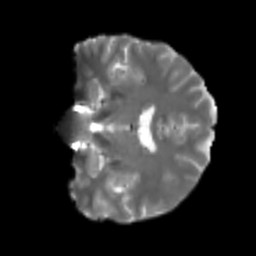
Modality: T2w
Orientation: coronal
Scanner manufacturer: siemens
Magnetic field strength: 3 T
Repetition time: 4 s
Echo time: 0.0594 s